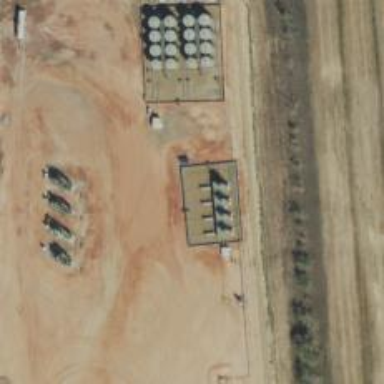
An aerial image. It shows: Storage tank that is man-made.